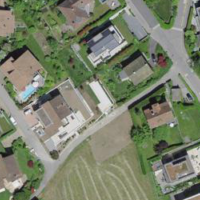
EUNIS habitat code: 55
Species observed at this site:
Corvus corone
Cyanistes caeruleus
Parus major
Sturnus vulgaris
Erithacus rubecula
Streptopelia decaocto
Milvus milvus
Pica pica
Phoenicurus ochruros
Fringilla coelebs
Aegithalos caudatus
Buteo buteo
Oenothera glazioviana
Turdus merula